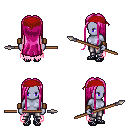
a pixel art fantasy rpg character, female body template, dark elf, purple skin, pink tattered cape, metal pants, pink extra-long hairstyle, red bandana, leather bracers, ghillies, spear, four views (front, back, left, right), 2x2 character sprite sheet, small pixel art, hard edges, no anti-aliasing